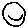
Label: smiley face